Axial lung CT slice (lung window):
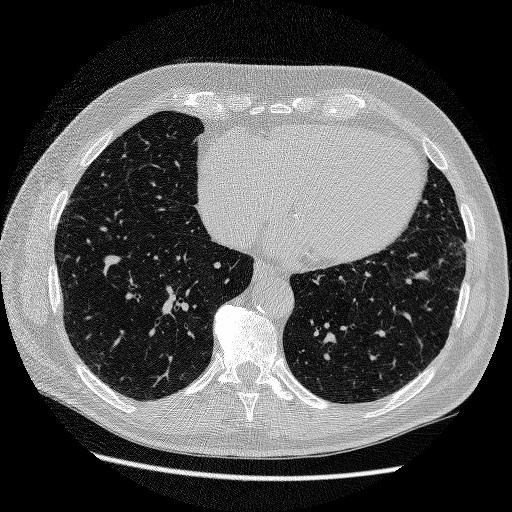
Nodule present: no